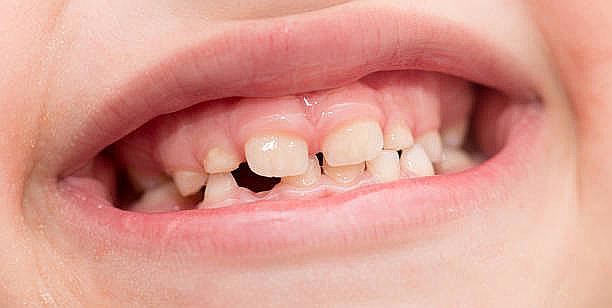
Condition: hypodontia